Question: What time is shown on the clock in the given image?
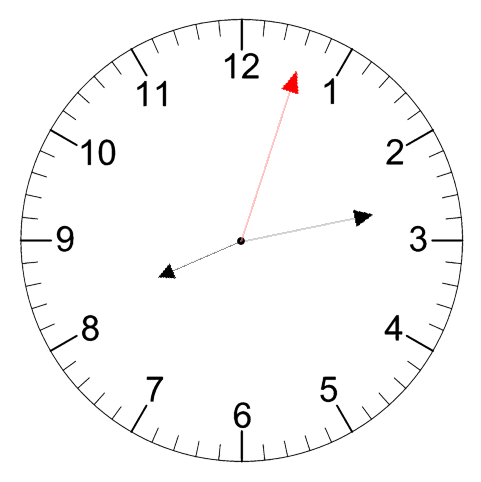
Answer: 08:13:03